Field crop: maize
Growth stage: 2
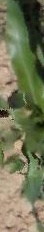
Species: maize